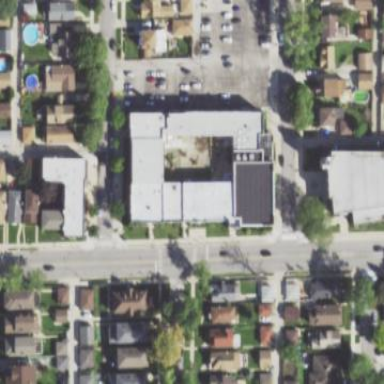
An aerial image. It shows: School.